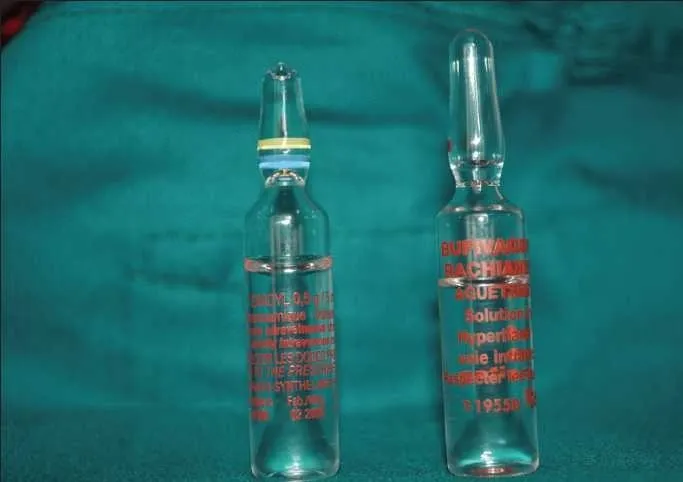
TXA and old bupivacaine ampules.
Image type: medical_photograph (other_medical_photograph)